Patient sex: M
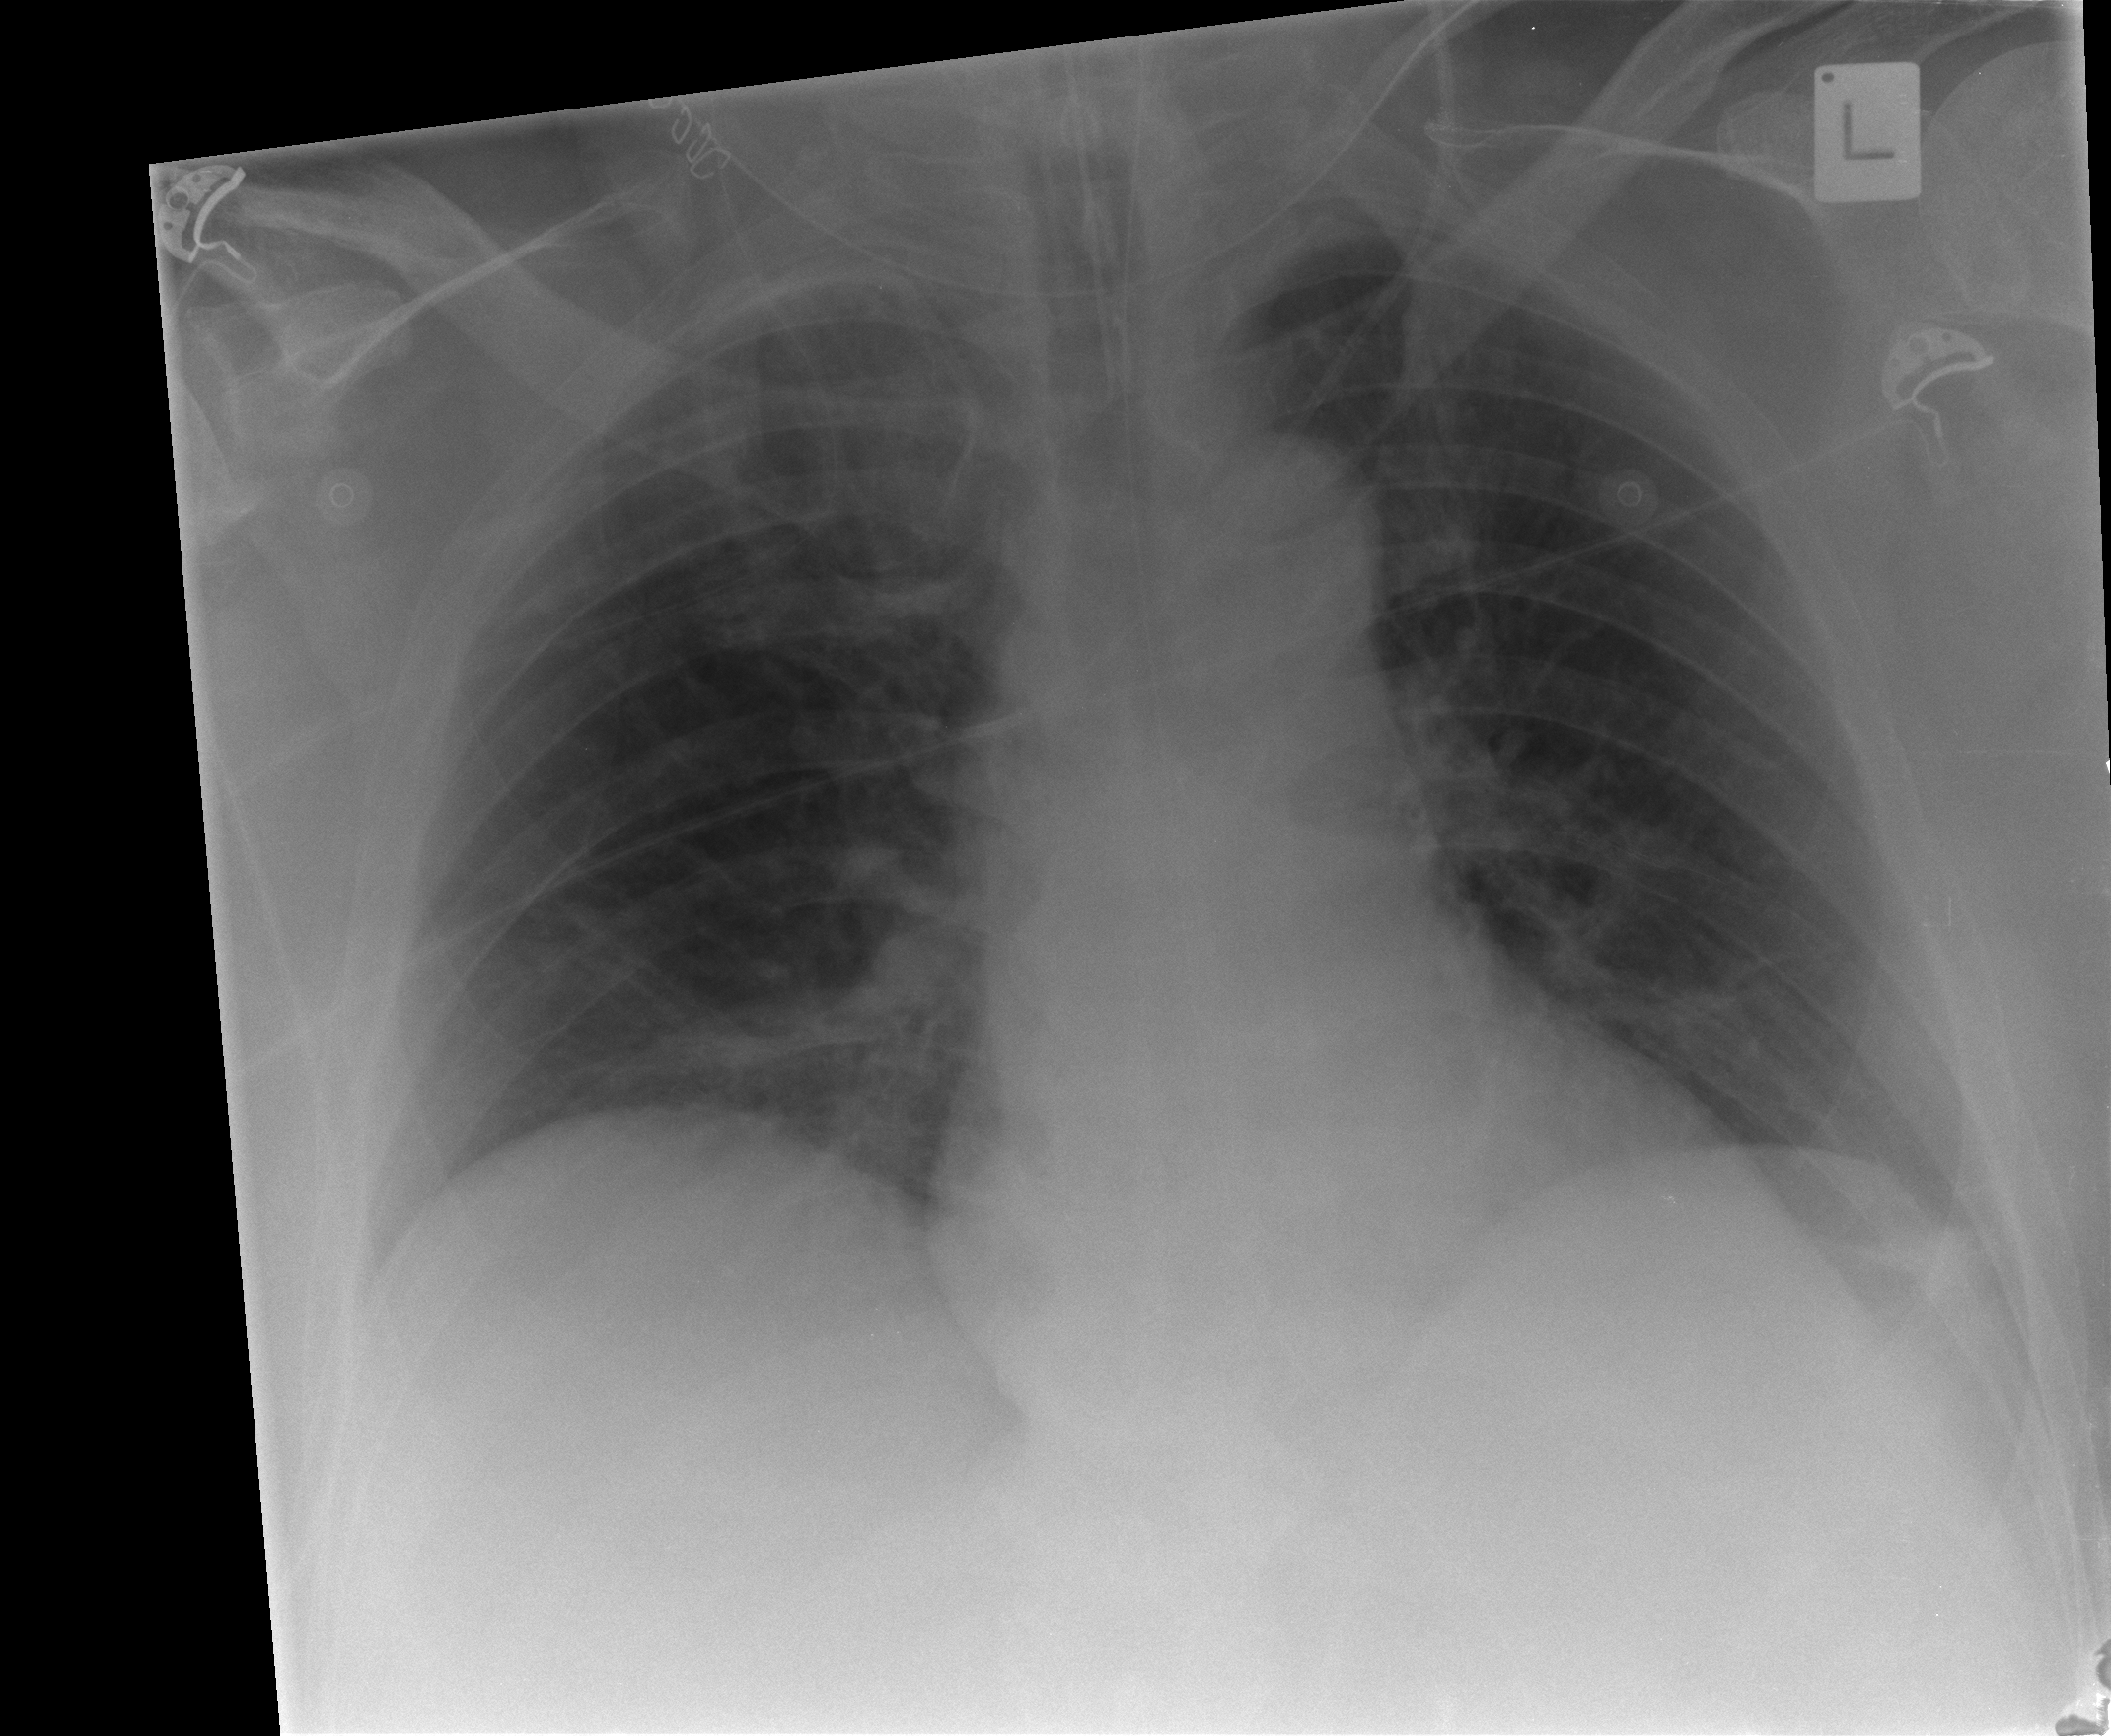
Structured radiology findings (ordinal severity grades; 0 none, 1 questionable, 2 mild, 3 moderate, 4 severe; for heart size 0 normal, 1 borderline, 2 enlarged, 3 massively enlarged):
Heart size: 1
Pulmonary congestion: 1
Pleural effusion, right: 0
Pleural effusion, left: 0
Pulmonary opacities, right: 1
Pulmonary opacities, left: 0
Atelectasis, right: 2
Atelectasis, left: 2